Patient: sex M, age 57
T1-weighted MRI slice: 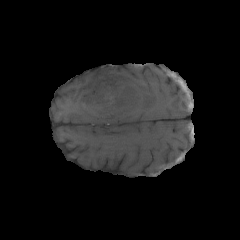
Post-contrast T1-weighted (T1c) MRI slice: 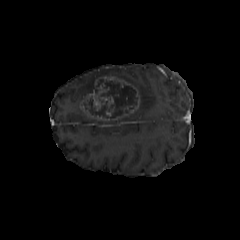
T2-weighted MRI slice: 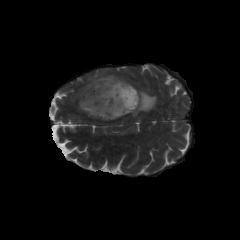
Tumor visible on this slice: yes
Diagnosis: Glioblastoma, IDH-wildtype
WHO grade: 4